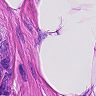
Metastatic tissue present: yes